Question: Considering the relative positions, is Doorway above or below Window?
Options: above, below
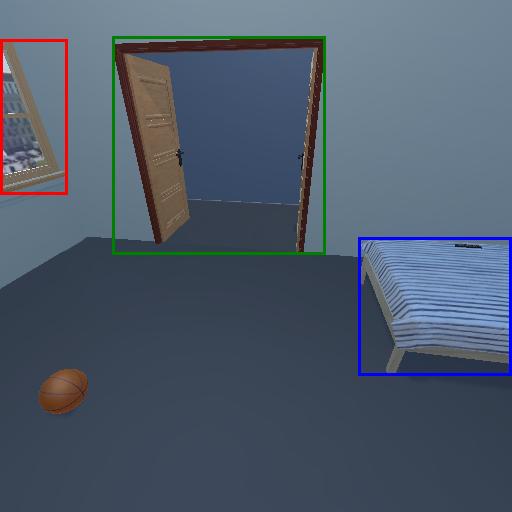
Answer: above